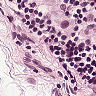
Metastatic tissue present: no